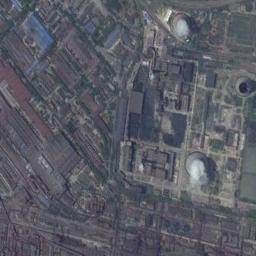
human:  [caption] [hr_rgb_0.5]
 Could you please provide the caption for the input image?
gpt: There are two identical thermal power stations in the middle of the lawn .

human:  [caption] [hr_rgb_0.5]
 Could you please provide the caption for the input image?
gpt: Lots of buildings are near the thermal power station .

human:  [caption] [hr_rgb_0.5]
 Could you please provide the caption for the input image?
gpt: In the thermal power station there are neatly planned plants and equipment, Three cooling towers and two steaming .

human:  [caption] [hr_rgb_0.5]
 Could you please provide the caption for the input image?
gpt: The thermal power station is next to some buildings and trees with white mist above .

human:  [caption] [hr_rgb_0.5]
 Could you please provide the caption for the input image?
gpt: There are many buildings on the thermal power station .